Question: Is there a way to create visual page informations in php, javascript and css pages like in the image? I think script's author did not write one by one with figures
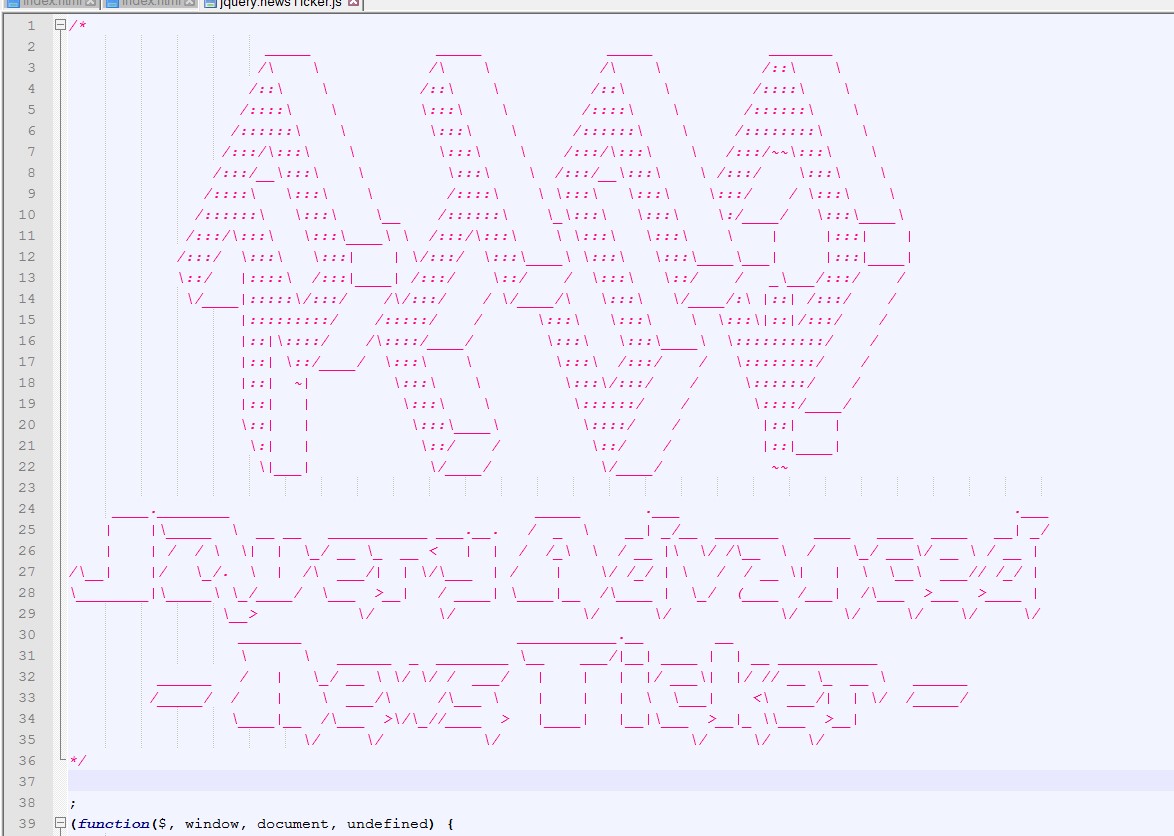
Answer: That's just ASCII art. There are countless ways of generating it - I don't know of any particular way of doing it with PHP, but this stuff is (literally) older than the Internet.
Search for ASCII Art Generator or similar, that might get you some better results.